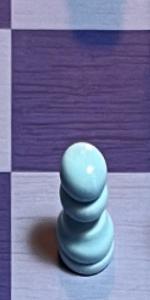
Label: Pawn_White